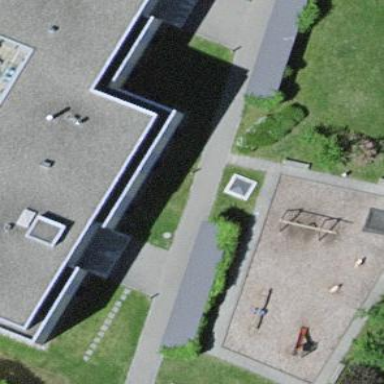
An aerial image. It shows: Playground area for leisure activities on the land.